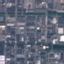
Land use / land cover class: Industrial